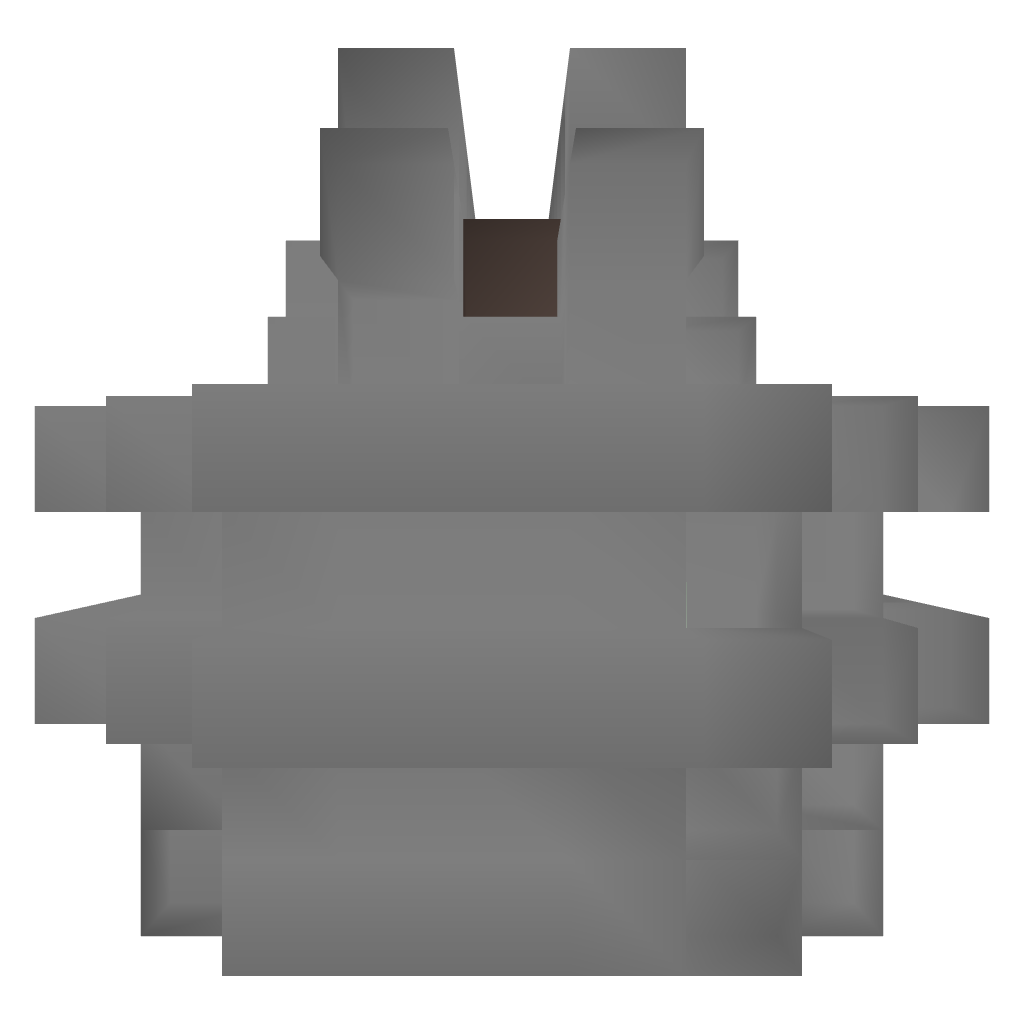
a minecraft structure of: Shootable tank !!